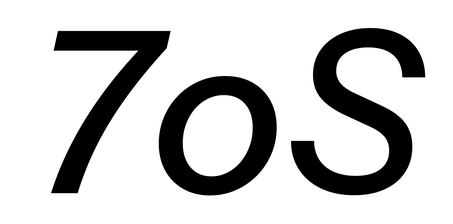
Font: InstrumentSans-Italic_Medium_Italic